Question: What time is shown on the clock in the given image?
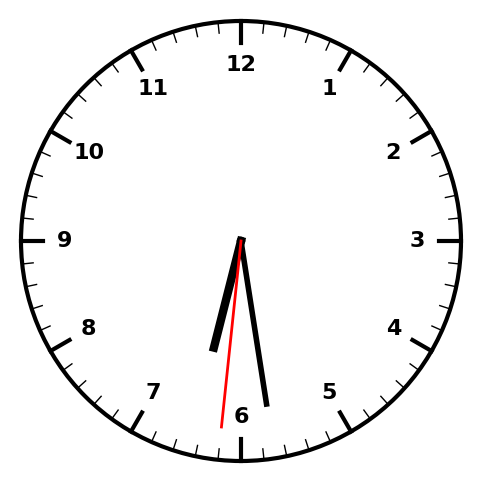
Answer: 06:28:31